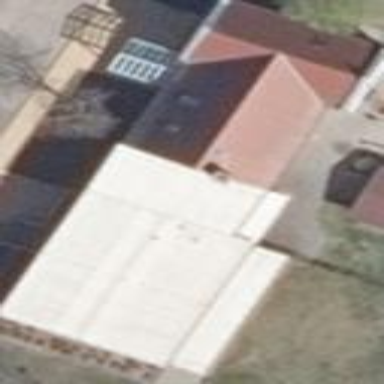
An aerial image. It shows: Kindergarten building.